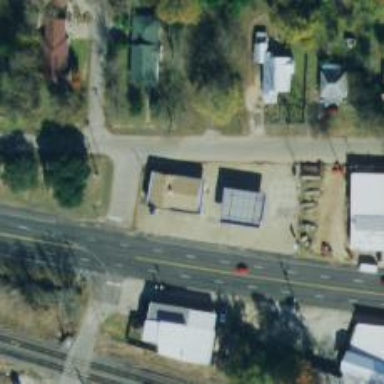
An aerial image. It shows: Convenience shop.